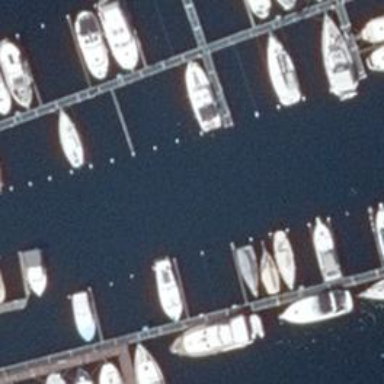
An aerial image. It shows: Marina on leisure land.